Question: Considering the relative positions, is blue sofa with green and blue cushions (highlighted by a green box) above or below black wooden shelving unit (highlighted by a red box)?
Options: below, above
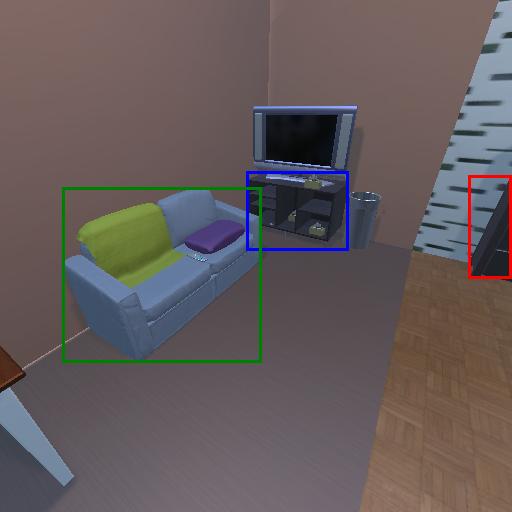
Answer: below